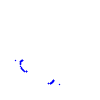
Particle: proton